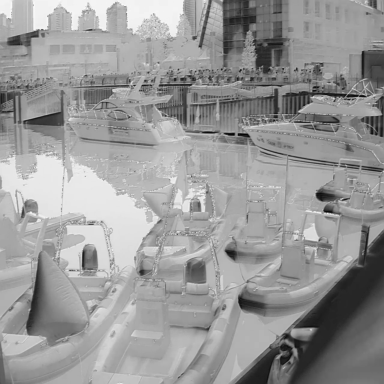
There are nine canoes in the infrared image.